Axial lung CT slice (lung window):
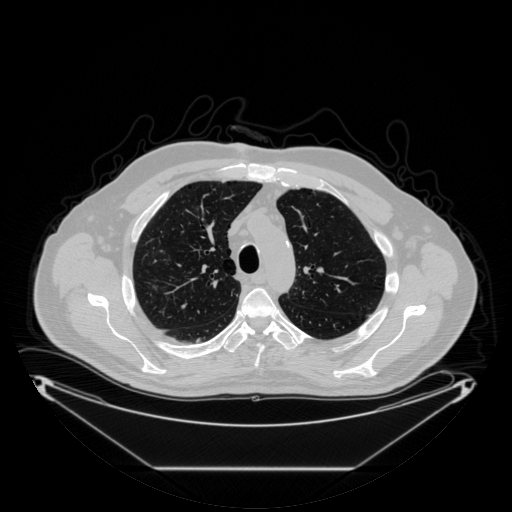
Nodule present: no